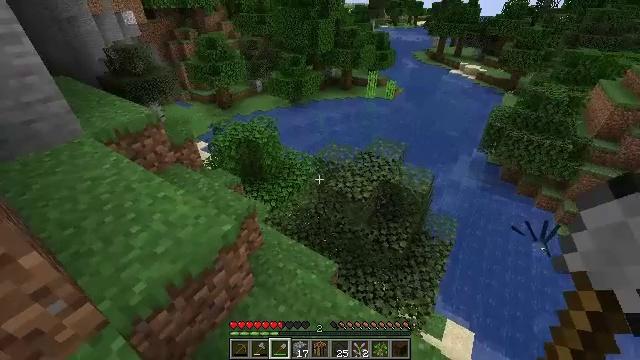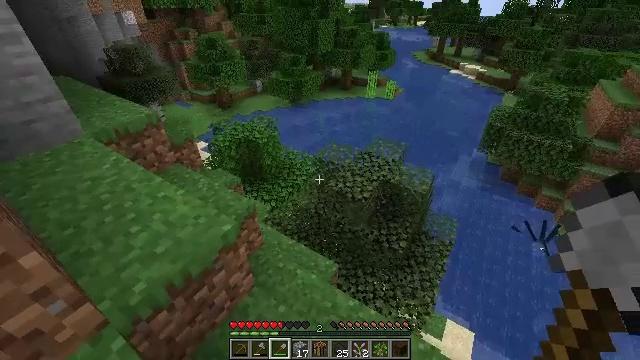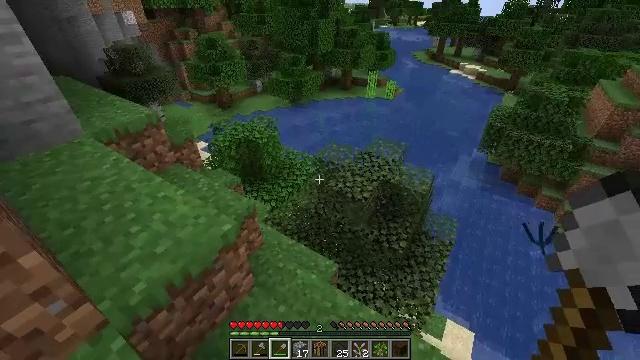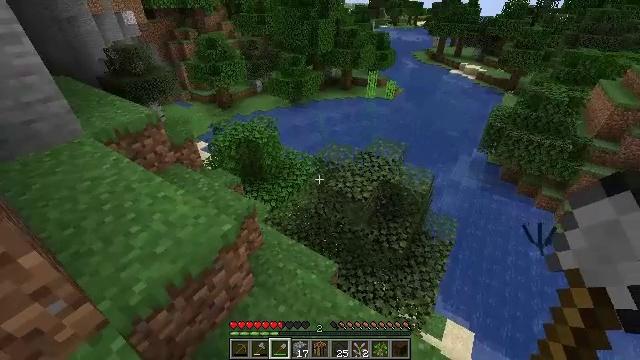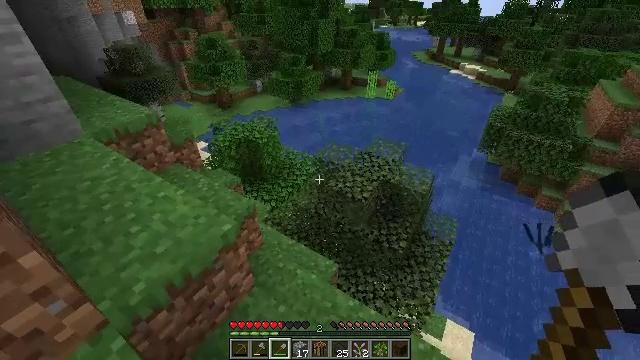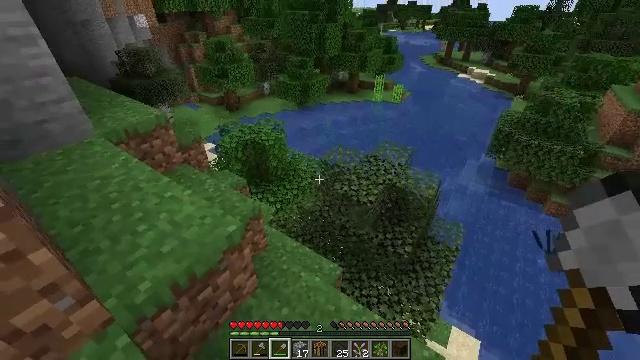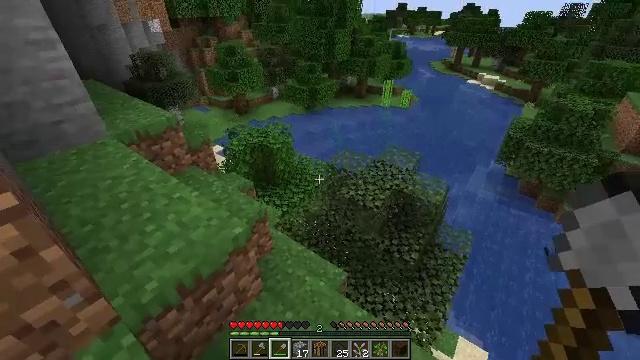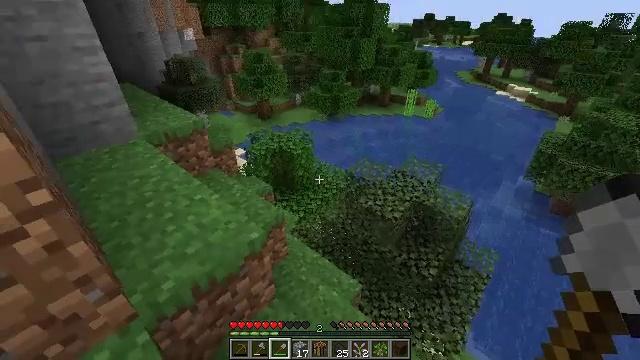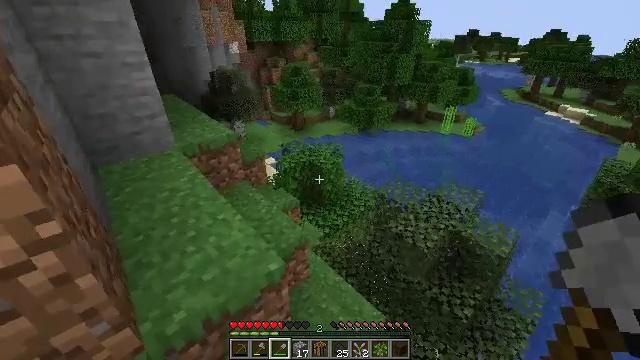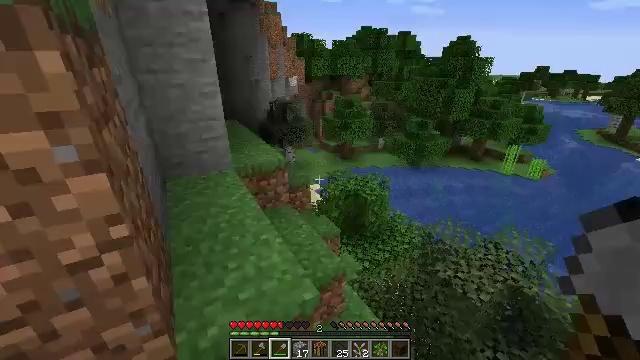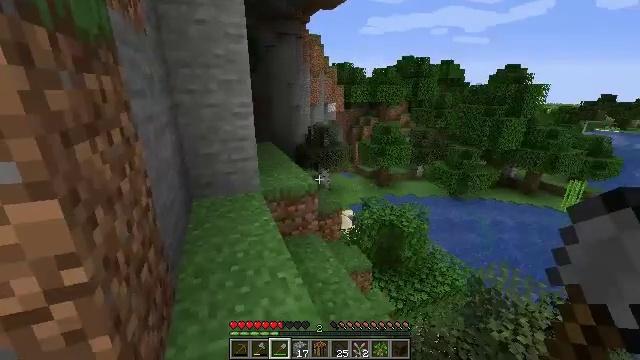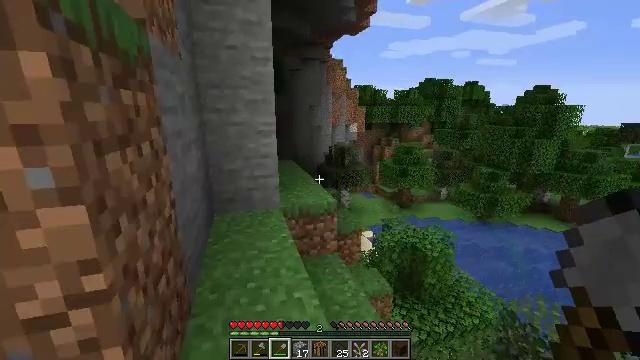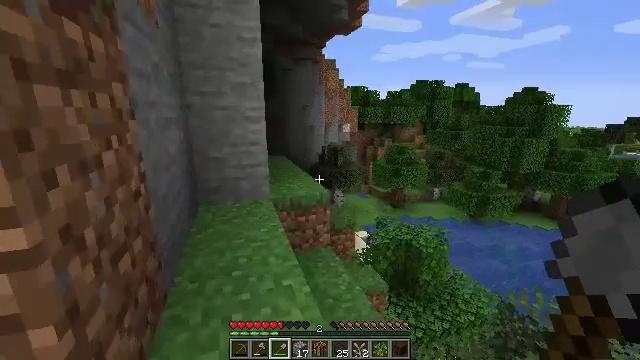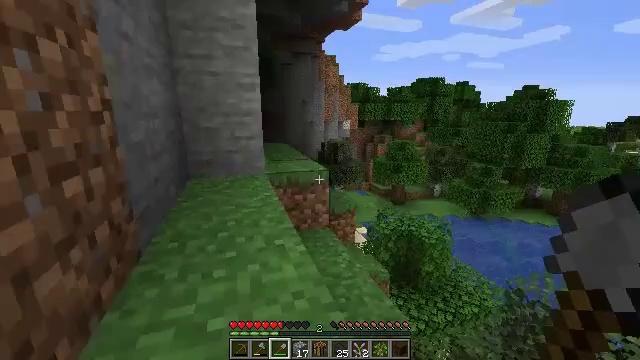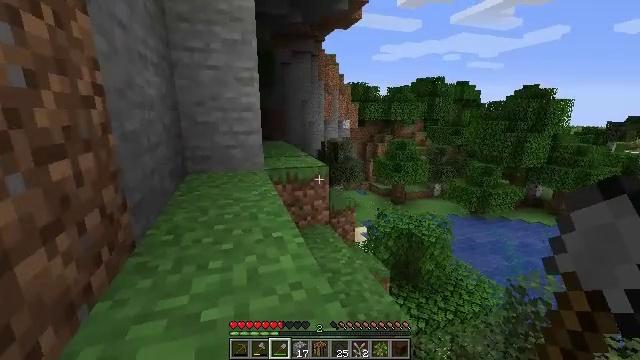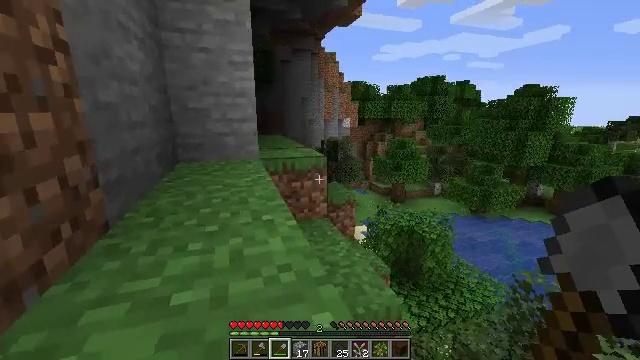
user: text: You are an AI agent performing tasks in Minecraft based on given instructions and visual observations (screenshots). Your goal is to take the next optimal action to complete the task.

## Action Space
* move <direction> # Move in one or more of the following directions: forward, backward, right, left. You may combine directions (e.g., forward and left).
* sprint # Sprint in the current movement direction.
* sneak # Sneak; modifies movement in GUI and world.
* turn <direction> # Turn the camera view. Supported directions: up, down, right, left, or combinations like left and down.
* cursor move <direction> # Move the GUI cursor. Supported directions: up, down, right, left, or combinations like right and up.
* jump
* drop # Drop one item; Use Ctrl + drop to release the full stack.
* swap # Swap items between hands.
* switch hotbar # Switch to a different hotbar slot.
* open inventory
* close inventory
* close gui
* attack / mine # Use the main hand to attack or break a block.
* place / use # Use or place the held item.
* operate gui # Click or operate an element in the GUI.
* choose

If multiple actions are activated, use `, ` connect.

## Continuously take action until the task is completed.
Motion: motion action
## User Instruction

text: Collect seagrass by hand or tool.
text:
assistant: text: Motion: no_op
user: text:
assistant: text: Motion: no_op
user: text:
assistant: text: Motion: no_op
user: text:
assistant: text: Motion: no_op
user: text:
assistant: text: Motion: turn left
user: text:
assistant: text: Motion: turn left
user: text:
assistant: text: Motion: move forward, turn left and up
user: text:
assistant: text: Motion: move forward, turn left and up
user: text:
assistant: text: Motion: move forward, turn left and up
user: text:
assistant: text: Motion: move forward, turn left and up
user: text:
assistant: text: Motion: turn left and up
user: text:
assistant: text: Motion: turn right
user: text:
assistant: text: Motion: no_op
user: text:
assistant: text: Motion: no_op
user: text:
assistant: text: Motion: no_op
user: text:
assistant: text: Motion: no_op
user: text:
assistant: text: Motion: no_op
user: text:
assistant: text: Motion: no_op
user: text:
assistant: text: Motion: no_op
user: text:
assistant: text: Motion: no_op
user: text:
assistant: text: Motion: no_op
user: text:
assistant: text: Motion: no_op
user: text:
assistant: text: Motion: no_op
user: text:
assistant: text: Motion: move right
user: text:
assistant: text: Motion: move right
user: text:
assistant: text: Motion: move right, turn left
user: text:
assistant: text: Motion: move right, turn left
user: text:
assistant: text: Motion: turn left
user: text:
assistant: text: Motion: move forward, turn left
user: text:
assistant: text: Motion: move forward, turn left